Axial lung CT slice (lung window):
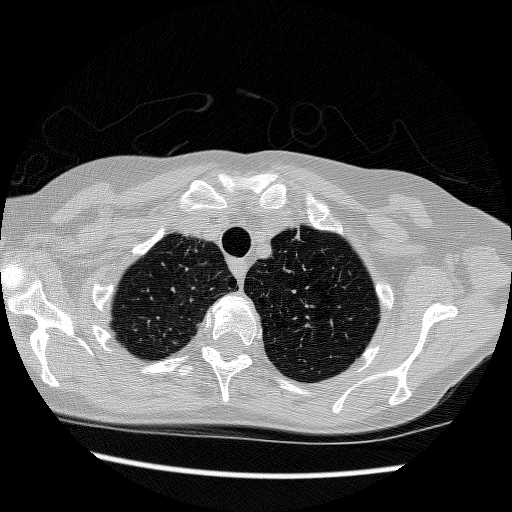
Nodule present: no